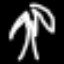
Label: palm tree